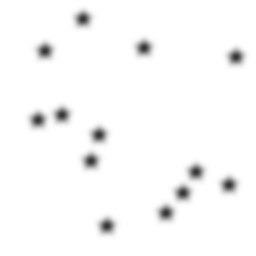
Squares: 0
Triangles: 0
Stars: 13
Total shapes: 13